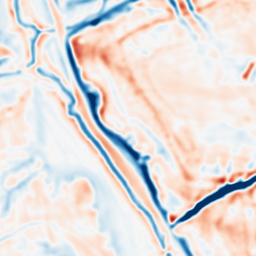
Category: multiscale
Decomposition family: dog_multiscale
Decomposition parameters: sigma_ratio: 1.4
n_scales: 3
base_sigma: 2
Upsampling method: fft_zeropad
Upsampling parameters: scale: 8
Upsampling scale: 8